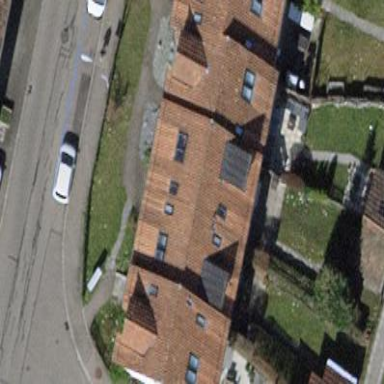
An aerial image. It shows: Simple and straightforward house.